Question: I store PNG image into Ini file with the following code :
'''
procedure TfrmParametres.SaveIni;
var
IniFile: TIniFile;
MS: TMemoryStream;
PNG: TPngImage;
begin
IniFile := TIniFile.Create(IniFileName);
try
PNG := TPngImage.Create;
try
PNG.LoadFromFile(edtLogo.Text);//edtlogo contain image file path
MS := TMemoryStream.Create;
try
PNG.SaveToStream(MS);
MS.Seek(0, 0);
IniFile.WriteBinaryStream('REPORT_HEADER', 'LOGO', MS);
finally
MS.Free;
end;
finally
PNG.Free;
end;
finally
FreeAndNil(IniFile);
end;
end;
'''
and to show the picture in another form OnShow event I used the same approach :
1. Load DATA in TMemoryStream object
2. Load DATA from MemoryStream into TPngImage object
3. Show the picture in TImage component procedure TfrmLoadPicture.FormShow(Sender: TObject);
var
IniFile: TIniFile;
MS: TMemoryStream;
PNG: TPngImage;
begin
IniFile:= TIniFile.Create(frmParametres.IniFileName);
try
MS:= TMemoryStream.Create;
try
IniFile.ReadBinaryStream('REPORT_HEADER', 'LOGO', MS);
PNG := TPngImage.Create;
try
MS.Seek(0, 0);
PNG.LoadFromStream(MS);
Image.Picture.Assign(PNG);
finally
PNG.Free;
end;
finally
MS.Free;
end;
finally
IniFile.Free;
end;
end;
however I always get Exception error:

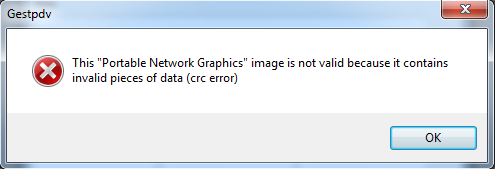
Answer: 'TIniFile' has a hard-coded cap on the size of any one value it can read, partly due to the fact the underlying Windows API ('GetPrivateProfileString' and friends) doesn't allow querying the size of a saved value. IMO 'TIniFile' should really raise an exception on an attempt to write a larger value, but regardless, if you use 'TMemIniFile' instead of 'TIniFile' you should be fine (I've just tried it).